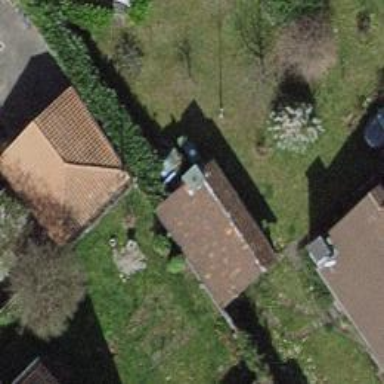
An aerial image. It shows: View of roof of building.